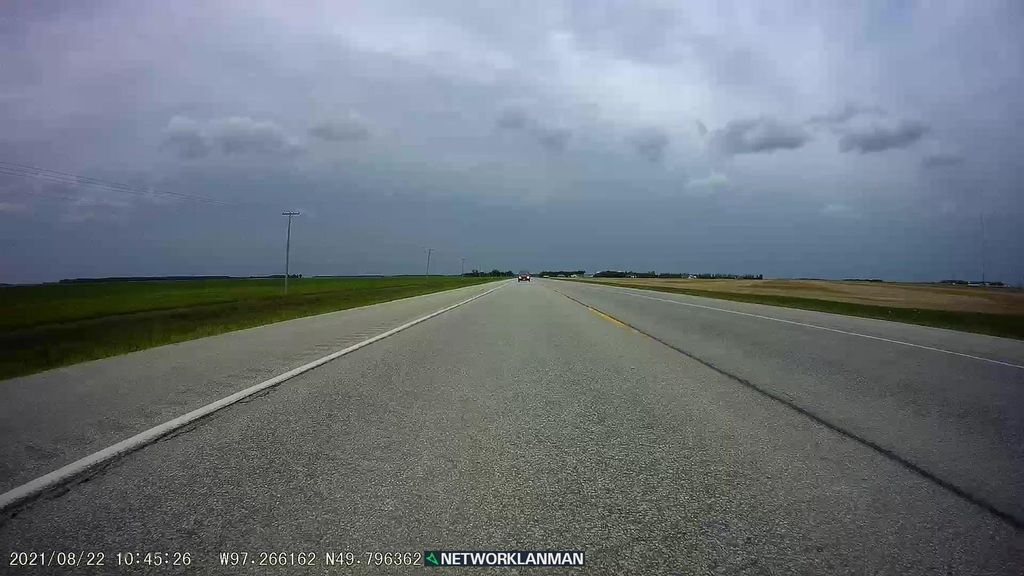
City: winnipeg